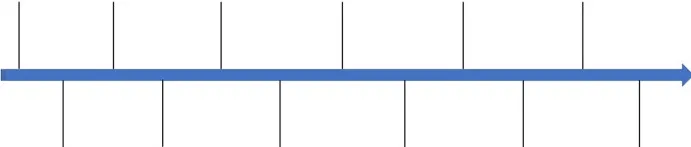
Timeline of our patient's presentation throughout diagnosis and treatment of Wilson disease and GLUT-1 deficiency.
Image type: chart (chart)